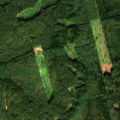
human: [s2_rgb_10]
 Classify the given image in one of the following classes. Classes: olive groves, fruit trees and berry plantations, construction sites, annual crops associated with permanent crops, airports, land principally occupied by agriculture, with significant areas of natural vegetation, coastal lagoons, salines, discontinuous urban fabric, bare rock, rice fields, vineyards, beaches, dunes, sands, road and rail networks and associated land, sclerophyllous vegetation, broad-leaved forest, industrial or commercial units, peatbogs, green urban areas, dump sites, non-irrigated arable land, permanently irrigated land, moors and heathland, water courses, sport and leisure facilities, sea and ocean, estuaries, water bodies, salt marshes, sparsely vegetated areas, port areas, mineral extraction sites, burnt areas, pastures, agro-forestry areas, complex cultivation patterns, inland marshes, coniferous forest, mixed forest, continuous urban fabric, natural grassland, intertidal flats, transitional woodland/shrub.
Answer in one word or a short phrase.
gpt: broad-leaved forest, coniferous forest, mixed forest